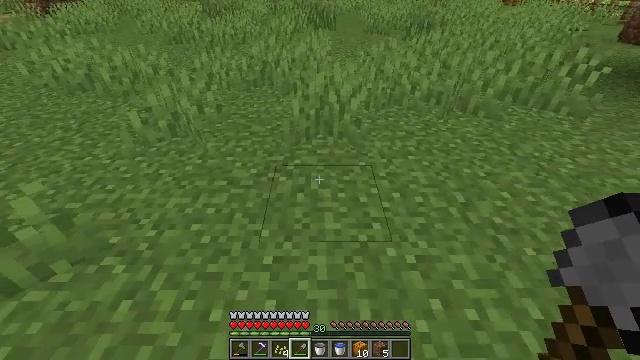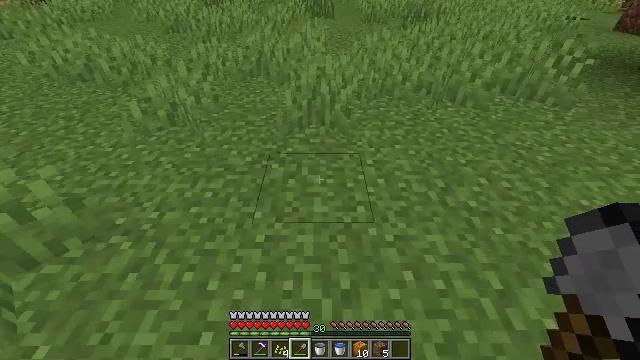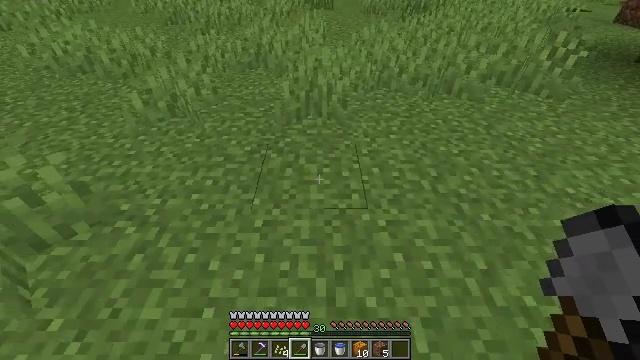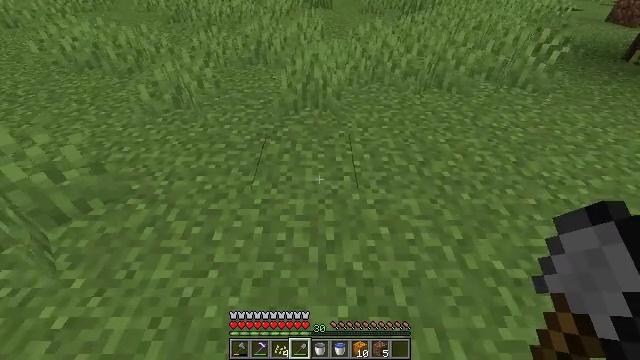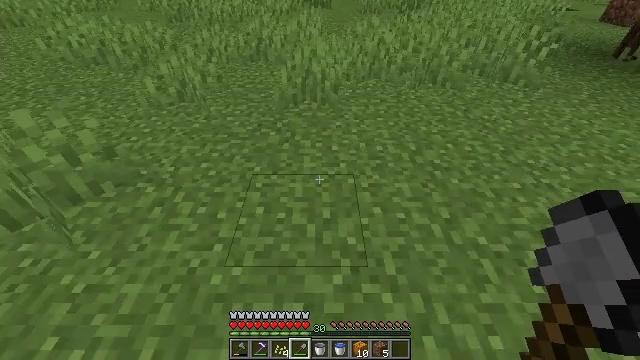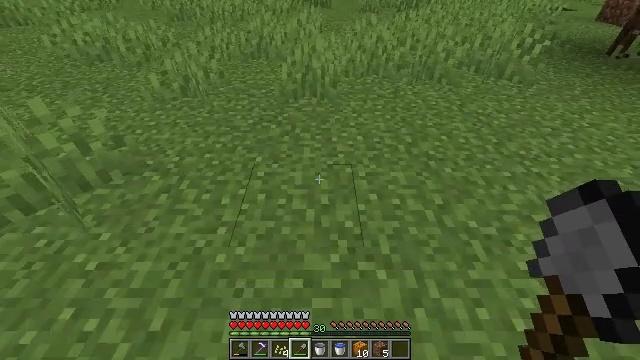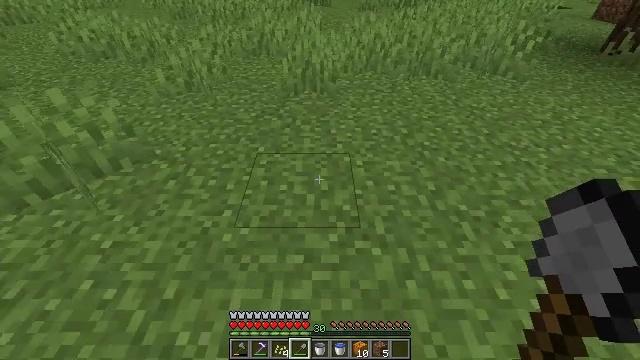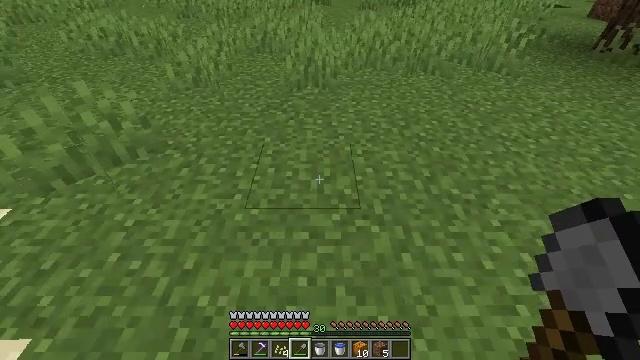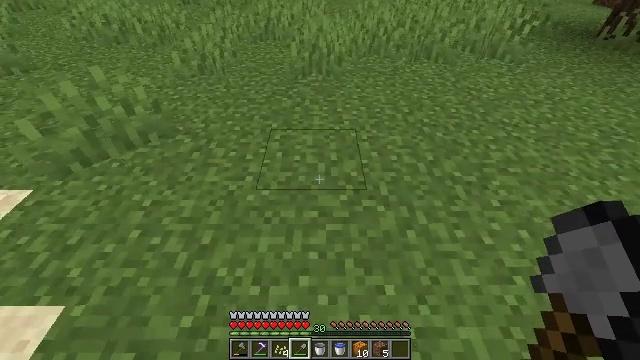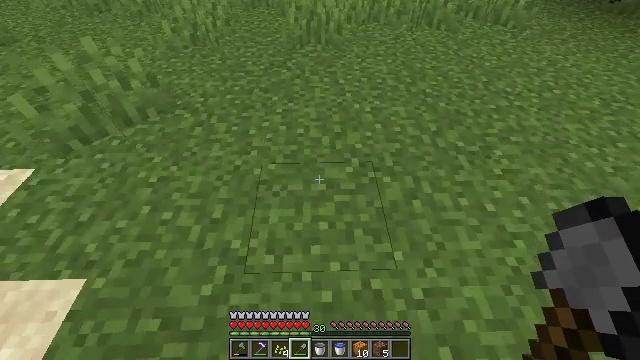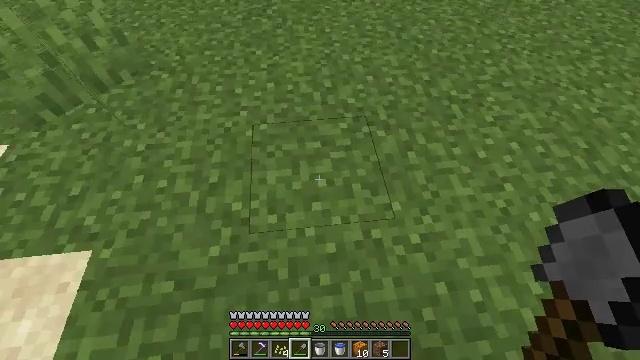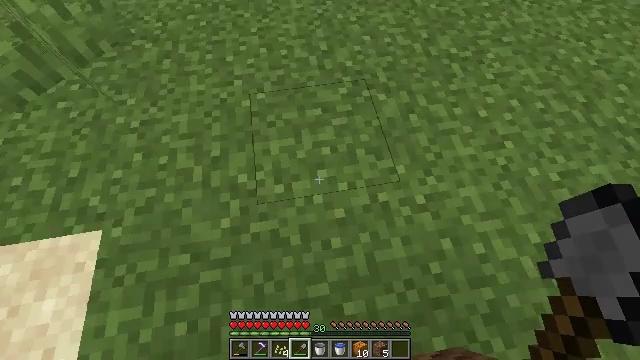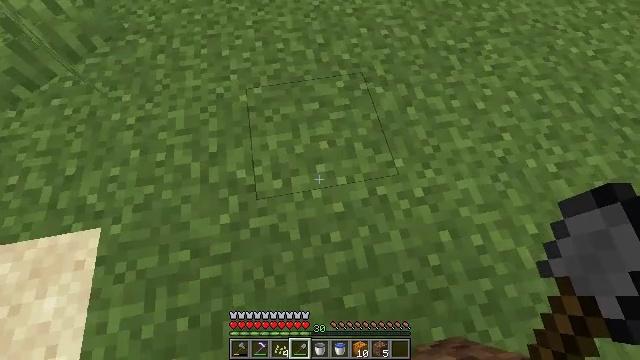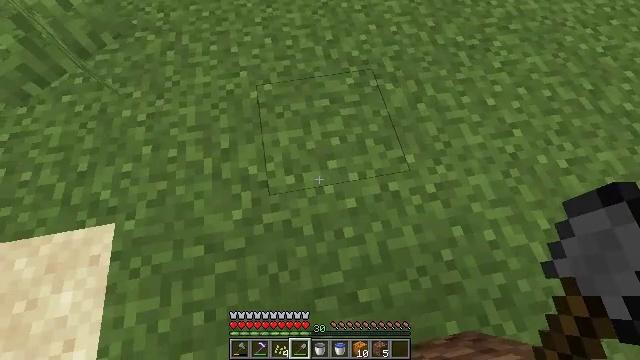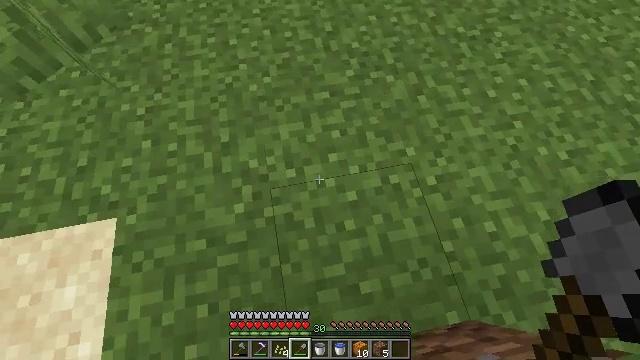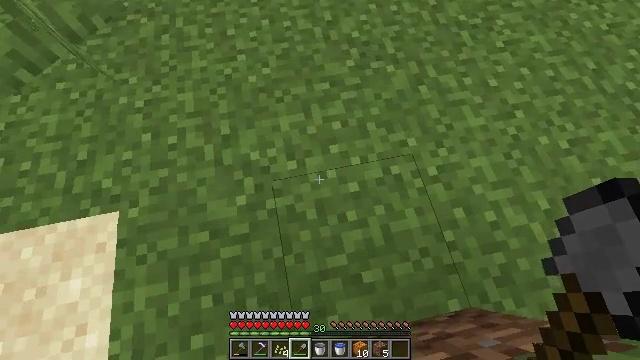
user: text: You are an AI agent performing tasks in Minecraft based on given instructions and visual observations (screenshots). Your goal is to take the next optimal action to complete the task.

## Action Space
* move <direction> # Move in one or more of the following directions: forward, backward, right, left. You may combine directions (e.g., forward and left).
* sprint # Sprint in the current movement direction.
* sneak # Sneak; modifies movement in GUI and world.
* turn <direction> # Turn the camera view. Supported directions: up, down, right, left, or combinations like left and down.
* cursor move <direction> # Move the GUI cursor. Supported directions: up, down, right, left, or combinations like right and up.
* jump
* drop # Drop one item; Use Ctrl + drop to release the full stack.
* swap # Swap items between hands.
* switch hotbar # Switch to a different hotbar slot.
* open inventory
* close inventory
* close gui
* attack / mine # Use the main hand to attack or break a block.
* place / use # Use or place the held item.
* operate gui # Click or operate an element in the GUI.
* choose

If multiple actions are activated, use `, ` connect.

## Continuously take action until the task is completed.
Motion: motion action
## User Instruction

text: Collect tall grass by breaking it.
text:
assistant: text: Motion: move back, turn down
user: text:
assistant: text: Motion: move back, turn down
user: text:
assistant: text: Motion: move back
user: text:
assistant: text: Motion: move back
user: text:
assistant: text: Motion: move back
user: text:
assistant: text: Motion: move back
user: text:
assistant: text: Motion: move back and move left
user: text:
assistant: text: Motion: move back and move left, turn down
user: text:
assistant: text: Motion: move back, turn right and down
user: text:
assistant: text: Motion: move back, turn right and down
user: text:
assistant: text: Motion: move back, turn right and down
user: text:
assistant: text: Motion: move back, turn down
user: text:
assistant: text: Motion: move back
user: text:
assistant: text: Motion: turn down
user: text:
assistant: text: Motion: turn down
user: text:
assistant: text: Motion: turn right and down
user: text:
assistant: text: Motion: turn right and down
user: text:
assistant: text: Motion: turn right and down
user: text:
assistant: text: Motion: no_op
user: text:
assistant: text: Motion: move right, turn left
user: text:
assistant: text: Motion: move right, sneak, turn left
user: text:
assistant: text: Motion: move right, sneak, turn left and up
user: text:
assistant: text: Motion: sneak, turn left and up
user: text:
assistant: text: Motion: sneak, turn left and up
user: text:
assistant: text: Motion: sneak, turn up
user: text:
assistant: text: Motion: sneak, turn up
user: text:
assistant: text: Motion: sneak, turn up
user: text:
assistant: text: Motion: move forward, sneak, turn up
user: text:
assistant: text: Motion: move forward, sneak
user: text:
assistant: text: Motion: move forward, sneak